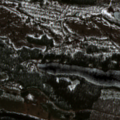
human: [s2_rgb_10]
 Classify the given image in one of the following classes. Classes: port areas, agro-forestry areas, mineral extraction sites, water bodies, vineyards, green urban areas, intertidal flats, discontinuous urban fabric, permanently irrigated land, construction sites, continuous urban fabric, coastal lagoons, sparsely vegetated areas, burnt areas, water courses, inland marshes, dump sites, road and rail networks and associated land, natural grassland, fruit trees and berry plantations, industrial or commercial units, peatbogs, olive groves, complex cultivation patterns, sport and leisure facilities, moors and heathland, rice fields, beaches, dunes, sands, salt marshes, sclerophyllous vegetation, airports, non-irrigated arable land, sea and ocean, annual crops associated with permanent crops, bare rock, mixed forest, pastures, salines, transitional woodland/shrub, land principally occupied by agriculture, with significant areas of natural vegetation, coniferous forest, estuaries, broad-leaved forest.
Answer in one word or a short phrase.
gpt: coniferous forest, mixed forest, transitional woodland/shrub